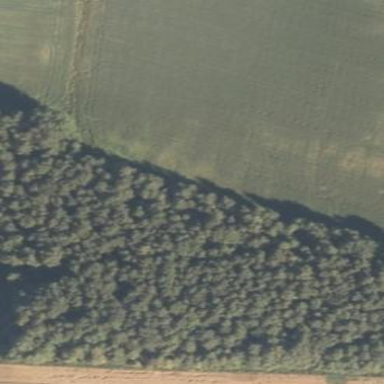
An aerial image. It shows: Forest area.